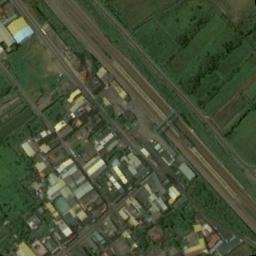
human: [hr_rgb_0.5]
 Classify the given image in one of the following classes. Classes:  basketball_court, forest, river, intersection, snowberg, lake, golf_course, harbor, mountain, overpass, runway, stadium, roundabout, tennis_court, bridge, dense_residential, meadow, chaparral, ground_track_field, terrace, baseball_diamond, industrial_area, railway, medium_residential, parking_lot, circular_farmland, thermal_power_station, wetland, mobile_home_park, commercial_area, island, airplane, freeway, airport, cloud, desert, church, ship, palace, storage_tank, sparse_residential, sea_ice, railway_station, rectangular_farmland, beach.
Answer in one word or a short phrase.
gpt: railway_station